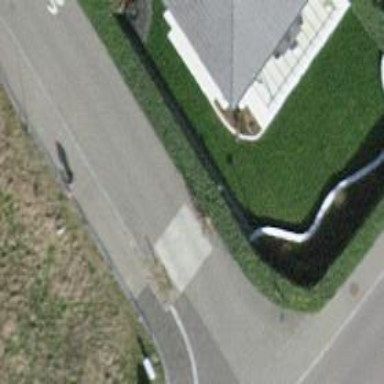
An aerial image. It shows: Traffic calming feature called choker.